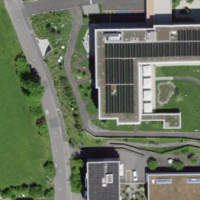
EUNIS habitat code: 54
Species observed at this site:
Dianthus armeria